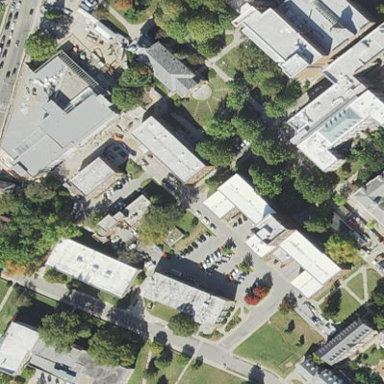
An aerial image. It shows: View of university building.